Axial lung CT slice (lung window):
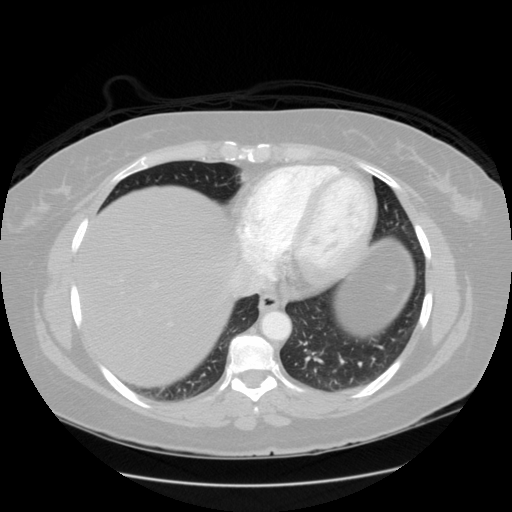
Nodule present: no